Question:
Display back of keyboard .thanks for help.
'''
UIWindow* tempWindow = [[[UIApplication sharedApplication] windows] objectAtIndex:0];
UIView* keyboard;
for(int i=0; i<[tempWindow.subviews count]; i++)
{
keyboard = [tempWindow.subviews objectAtIndex:0];
// keyboard view found; add the custom button to it
if([[keyboard description] hasPrefix:@"UIKeyboard"] == YES)
[keyboard addSubview:view_FriendsDropDownVIew];
}
'''
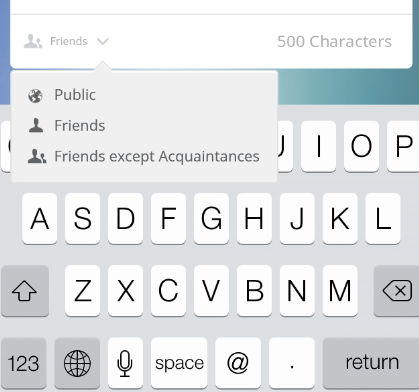
Answer: The keyboard appears in a separated window from your main one, so if you do this:
'''
NSArray *windows = [[UIApplication sharedApplication] windows];
'''
You'll get 2 'UIWindow'. The first one if your normal app, the second one is the keyboard.
Just add the view to the last one.
You can't add something to your main app UIWindow and expect to be on top of the keyboard because the UIWindow where the keyboard is placed is on top of that one.